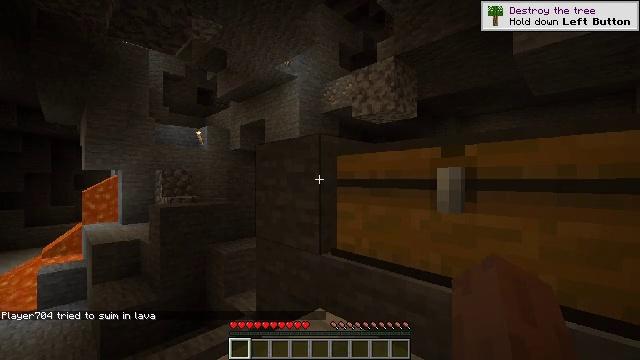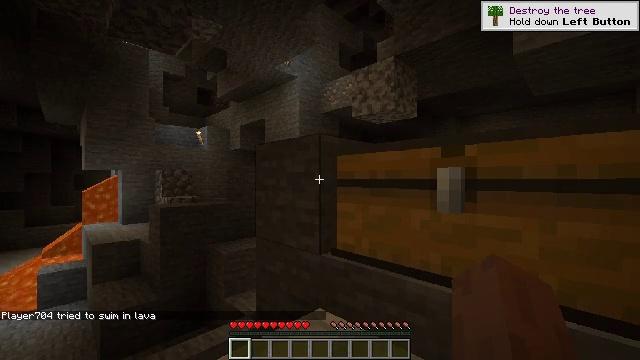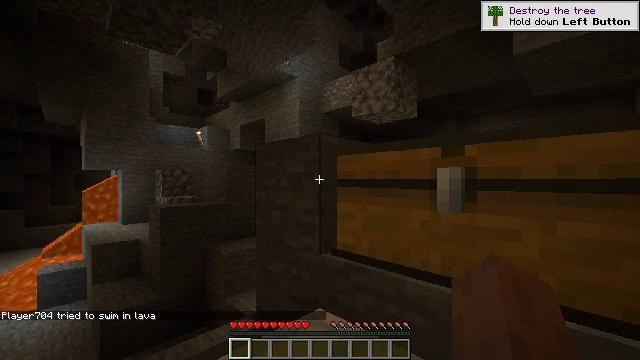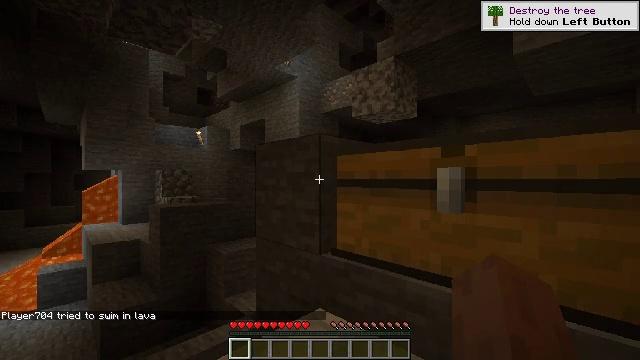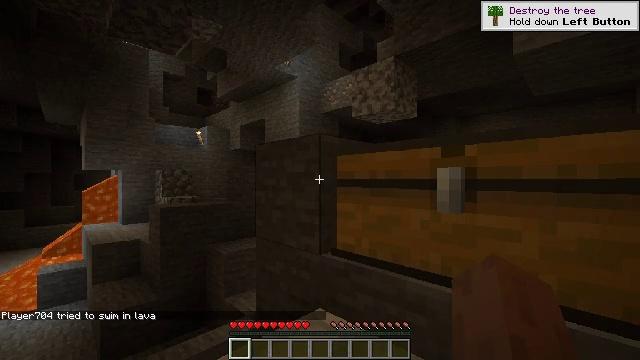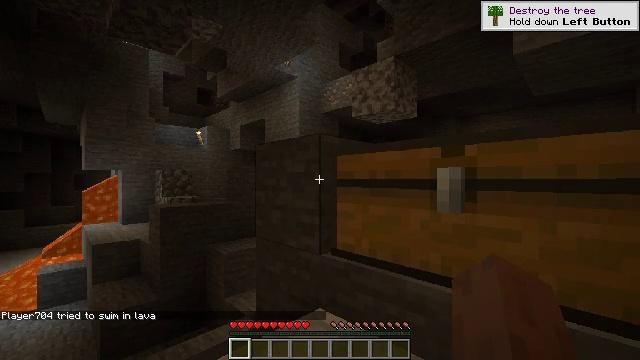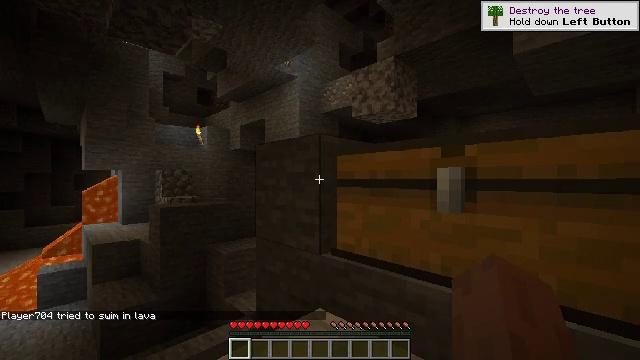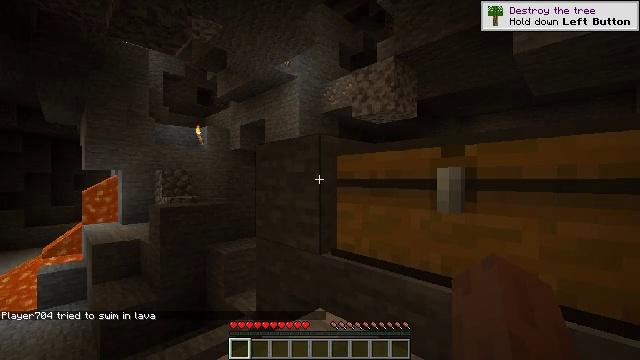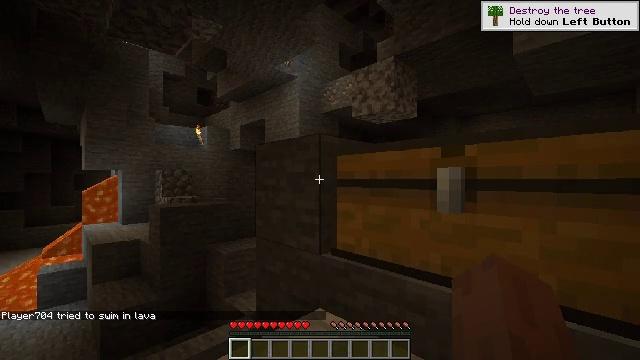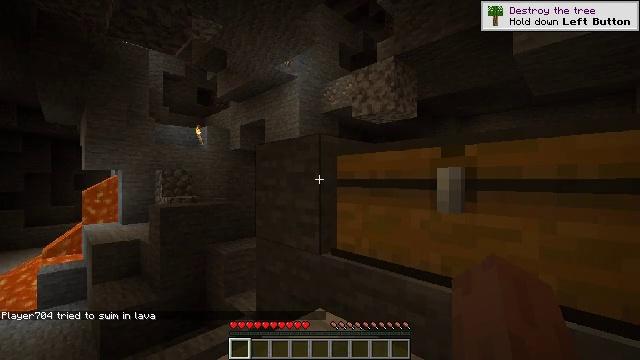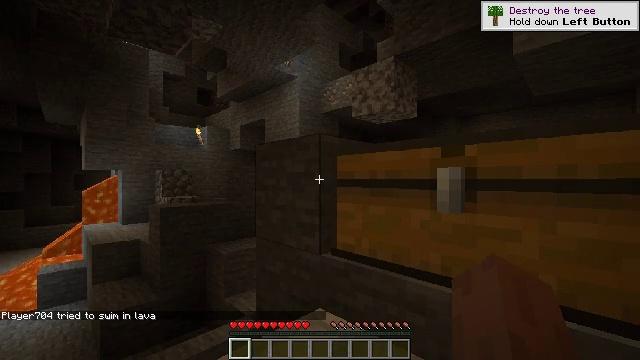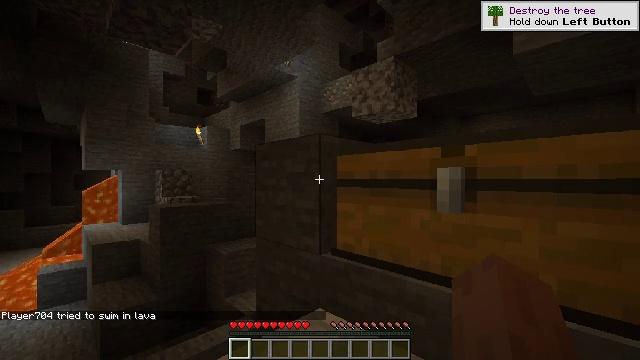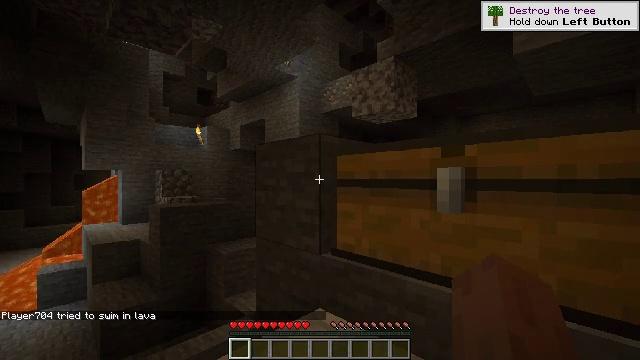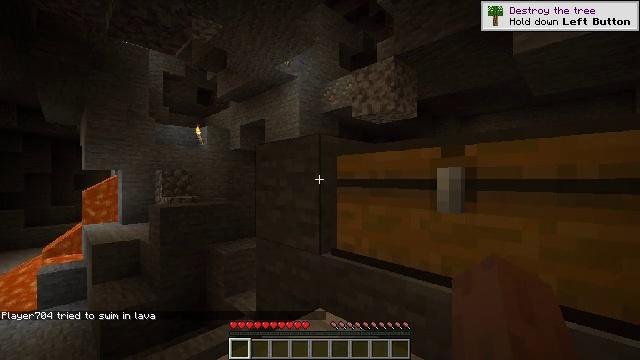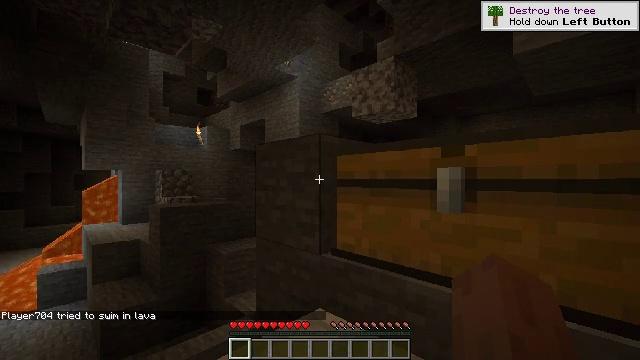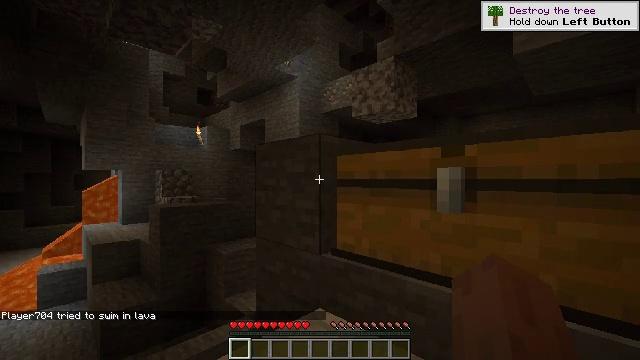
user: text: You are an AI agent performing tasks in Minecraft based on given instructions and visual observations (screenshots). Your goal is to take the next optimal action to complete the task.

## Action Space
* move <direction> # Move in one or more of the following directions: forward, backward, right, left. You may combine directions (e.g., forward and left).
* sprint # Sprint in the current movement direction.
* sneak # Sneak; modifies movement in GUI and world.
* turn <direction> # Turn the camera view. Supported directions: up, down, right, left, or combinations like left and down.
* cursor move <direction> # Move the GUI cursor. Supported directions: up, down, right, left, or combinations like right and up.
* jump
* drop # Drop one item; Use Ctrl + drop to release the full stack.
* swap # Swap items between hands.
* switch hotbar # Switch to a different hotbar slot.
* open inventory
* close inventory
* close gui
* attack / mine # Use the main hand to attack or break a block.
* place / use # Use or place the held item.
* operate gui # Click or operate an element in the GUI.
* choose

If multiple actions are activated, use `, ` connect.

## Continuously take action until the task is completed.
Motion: motion action
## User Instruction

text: Craft iron leggings.
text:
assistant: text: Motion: no_op
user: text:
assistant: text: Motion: no_op
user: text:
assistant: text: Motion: no_op
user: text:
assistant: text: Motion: no_op
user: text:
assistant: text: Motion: no_op
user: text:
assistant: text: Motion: no_op
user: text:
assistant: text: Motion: no_op
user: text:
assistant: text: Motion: no_op
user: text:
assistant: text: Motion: no_op
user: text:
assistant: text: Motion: no_op
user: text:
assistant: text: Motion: no_op
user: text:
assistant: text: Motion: no_op
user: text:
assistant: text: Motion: no_op
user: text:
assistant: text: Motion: no_op
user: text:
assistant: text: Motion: no_op
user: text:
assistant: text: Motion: no_op
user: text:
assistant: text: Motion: no_op
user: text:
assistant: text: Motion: no_op
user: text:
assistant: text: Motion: no_op
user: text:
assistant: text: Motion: no_op
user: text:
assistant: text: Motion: no_op
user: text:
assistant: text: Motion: no_op
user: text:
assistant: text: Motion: no_op
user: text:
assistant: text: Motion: no_op
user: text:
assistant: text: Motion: no_op
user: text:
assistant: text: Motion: no_op
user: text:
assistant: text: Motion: no_op
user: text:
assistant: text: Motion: no_op
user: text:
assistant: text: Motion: no_op
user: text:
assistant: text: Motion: no_op